Interaction volume radius: 10 \u00c5
Interaction volume height: 30 \u00c5
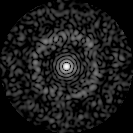
Disorder parameter: 0.8269